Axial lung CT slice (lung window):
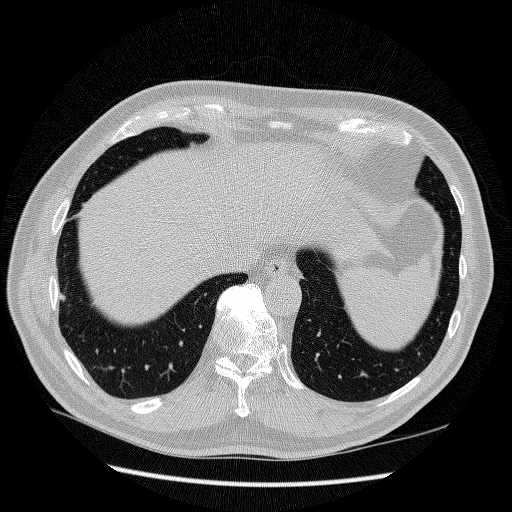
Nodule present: no